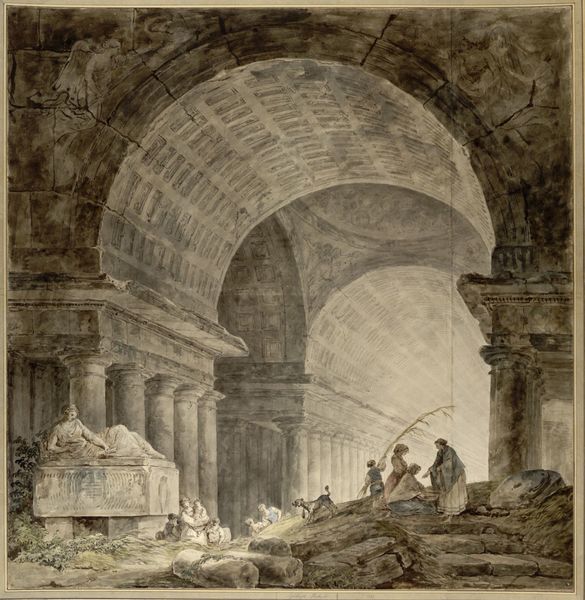
Titel: Phantasiearchitektur mit einem Sarkophag im Vordergrund links
Künstler: Hubert Robert
Standort: Wien
Institution: Albertina, Wien
Schlagwörter: blau, felsen, mann, schatten, weiß, aquarell, frauen, menschen, frau, grau, kleid, licht, marmor, paris, schwarz, skizze, säule, säulen, zeichnung, hund, tier, architektur, sockel, stein, steine, ast, busch, figur, decke, kind, pflanzen, kinder, skulptur, statue, sprung, bogen, rundbogen, treppe, zerstörung, spielen, palmwedel, stufen, liegend, bögen, verfall, spiel, ruine, gewölbe, ruinen, rom, grab, antik, toga, fächeln, kassetten, gottheit, louvre, wohnen, verfallen, grabmal, zerfall, monument, tonnengewölbe, skultptur, menschne, hunf, 19. jahrhundert, 18. jahrhundert, antikendarstellung, boggen